Question: I created two blank activities in android studio and it looks like it adds back arrow by default. My 'MainActivity' is parent of'ResultActivity'. I want to maintain this hierarchy but want to get rid of back arrow.

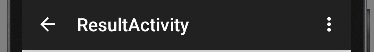
Answer: If you're on API level 14 or above and are not using ActionbarSherlock, this code in 'onCreateOptionsMenu' should disable the up button;
'''
ActionBar actionBar = getActionBar();
if (actionBar != null) {
actionBar.setHomeButtonEnabled(false); // Disable the button
actionBar.setDisplayHomeAsUpEnabled(false); // Remove the left caret
actionBar.setDisplayShowHomeEnabled(false); // Remove the icon
}
'''
If you're using a support lib such as ActionbarSherlock, then use;
'''
getSupportActionBar().setHomeButtonEnabled(false); // Disable the button
getSupportActionBar().setDisplayHomeAsUpEnabled(false); // Remove the left caret
getSupportActionBar().setDisplayShowHomeEnabled(false); // Remove the icon
'''